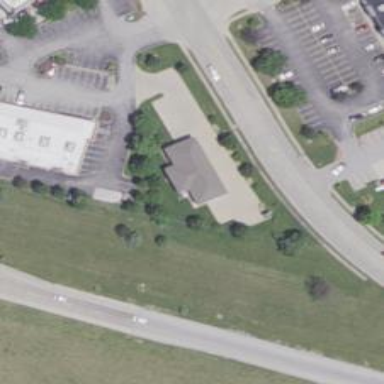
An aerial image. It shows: Veterinary facility.